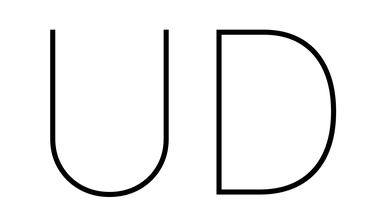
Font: Inter_Thin